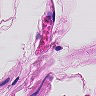
Metastatic tissue present: no